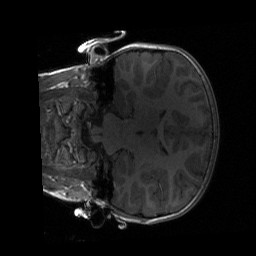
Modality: T1w
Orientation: coronal
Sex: female
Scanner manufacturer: siemens
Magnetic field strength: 3 T
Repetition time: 1.9 s
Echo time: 0.00243 s